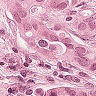
Metastatic tissue present: yes